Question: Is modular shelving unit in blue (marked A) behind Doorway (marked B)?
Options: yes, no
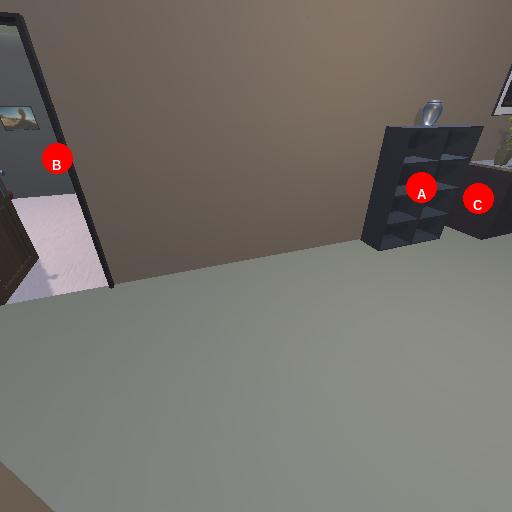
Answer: yes